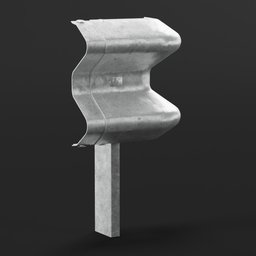
Label: mechanical